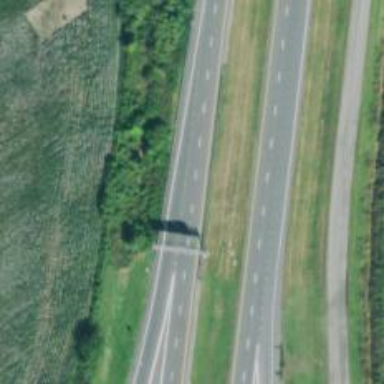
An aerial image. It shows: Motorway junction.